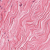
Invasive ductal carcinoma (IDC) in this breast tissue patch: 0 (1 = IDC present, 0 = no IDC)